Question: Suppose I have the following 'gnuplot' script.
'''
set terminal epslatex standalone size 8cm, 4cm
set output "test.tex"
set palette defined ( 0 "black", 1 "red" )
plot "a.dat" using 1:2:3 linecolor palette z pointtype 9 title "a" , "b.dat" using 1:2:3 linecolor palette z pointtype 5 title "b" , "c.dat" using 1:2:3 linecolor palette z pointtype 7 title "c"
'''
And the following sample datasets
'a.dat':
'''
0 0 0
1 0 1
2 0 2
3 0 3
4 0 4
'''
'b.dat'
'''
0 1 0
1 1 1
2 1 2
3 1 3
'''
'c.dat'
'''
0 2 0
1 2 1
2 2 2
'''
This gives me the following

My problem with this example is that the keys in the legend, all get the color of the last datapoint of the respective input file. Basically, what I want all of the symbols in the key to be of the same color. How can I achieve that?
I am using gnuplot 4.6.2 (and 4.6.5). I am looking for a general solution. I.e., I am not really looking for a solution where I have to alter the data file (because it is updated on a regular basis).
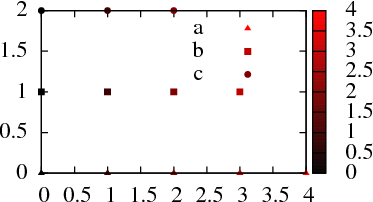
Answer: The best option which comes into my mind is to use a separate plot expression for each title where you specify the color you actually want in the key:
'''
set terminal epslatex standalone size 8cm, 4cm
set output "test.tex"
set palette defined ( 0 "black", 1 "red" )
set key samplen 1
set offset 0.1,0.1,0.1,0.1
plot "a.dat" using 1:2:3 palette pt 9 notitle, "" using 1:(NaN) lc rgb 'black' pt 9 title 'a', "b.dat" using 1:2:3 palette pt 5 notitle, "" using 1:(NaN) lc rgb 'black' pt 5 title 'b', "c.dat" using 1:2:3 palette pt 7 notitle, "" using 1:(NaN) lc rgb 'black' pt 7 title 'c'
set output
system('latex test && dvips test && ps2pdf test.ps')
'''

Alternatively you could also manually set three labels with the 'point' option, but that might require more fiddling to get the position and alignments correct.